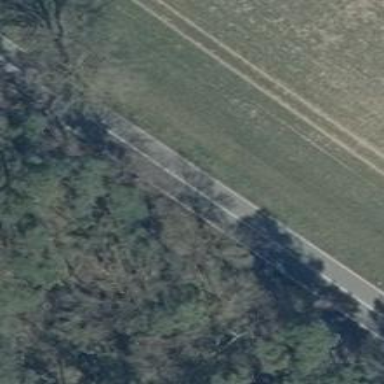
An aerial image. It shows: Tertiary road with asphalt surface.